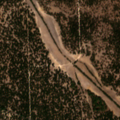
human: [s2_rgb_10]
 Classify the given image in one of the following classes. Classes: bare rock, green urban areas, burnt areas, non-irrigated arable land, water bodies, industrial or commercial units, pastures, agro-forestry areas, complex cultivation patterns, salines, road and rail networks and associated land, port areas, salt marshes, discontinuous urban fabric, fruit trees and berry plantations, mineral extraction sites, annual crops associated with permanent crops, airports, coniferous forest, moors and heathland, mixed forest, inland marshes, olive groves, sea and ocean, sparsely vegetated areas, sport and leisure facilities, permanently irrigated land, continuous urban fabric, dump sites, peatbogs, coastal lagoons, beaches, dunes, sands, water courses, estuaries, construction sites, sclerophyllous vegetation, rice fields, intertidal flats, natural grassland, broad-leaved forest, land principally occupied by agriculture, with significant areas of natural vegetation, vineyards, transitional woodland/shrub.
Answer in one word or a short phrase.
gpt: permanently irrigated land, broad-leaved forest